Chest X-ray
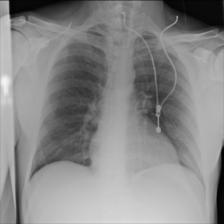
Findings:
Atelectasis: negative
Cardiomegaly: negative
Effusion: negative
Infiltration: negative
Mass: negative
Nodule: negative
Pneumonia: negative
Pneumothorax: negative
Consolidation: negative
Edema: negative
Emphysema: negative
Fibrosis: negative
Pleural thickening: negative
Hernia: negative